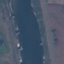
Label: River